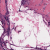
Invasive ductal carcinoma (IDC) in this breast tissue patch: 0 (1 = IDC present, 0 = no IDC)